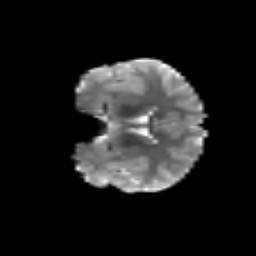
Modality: T2w
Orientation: coronal
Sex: male
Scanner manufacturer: siemens
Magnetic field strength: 3 T
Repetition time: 5 s
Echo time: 0.071 s